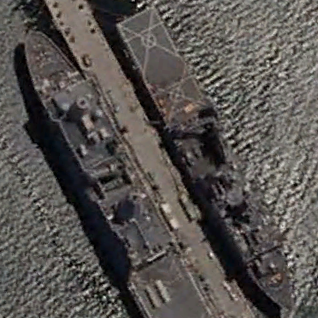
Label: combat